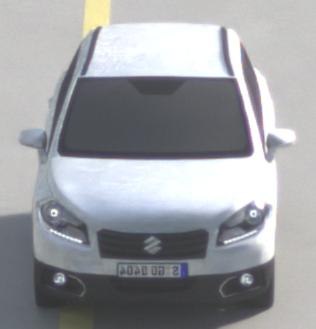
Make: Suzuki
Model: SX4 S-Cross 1.6
Detailed model: SX4 (II) S-Cross
Model produced from: 2013/10
Model produced until: 2015/08
Doors: 5
Color: white
Road condition: dry road
Daytime: morning or afternoon
Contrast: low contrast